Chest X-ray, PA view. Patient: 43 years old, sex F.
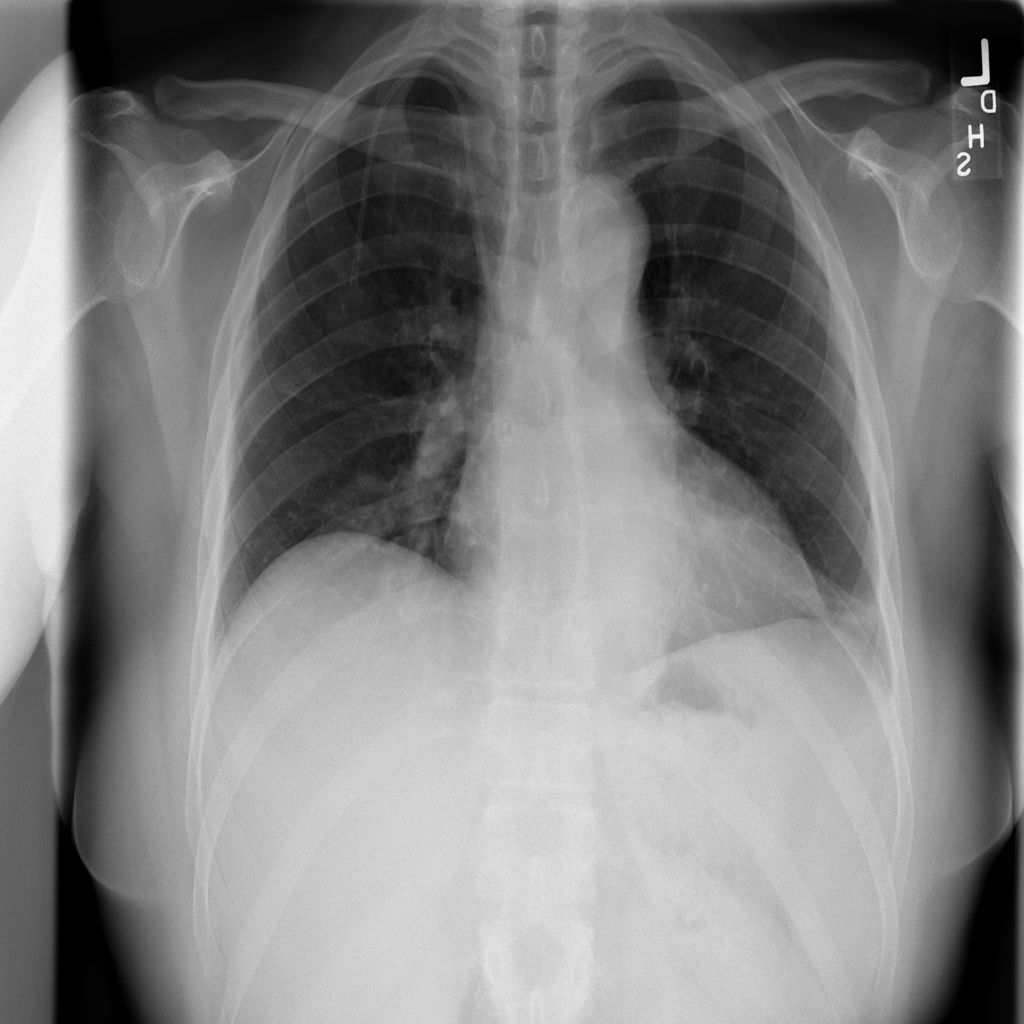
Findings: Atelectasis